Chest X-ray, PA view. Patient: 49 years old, sex F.
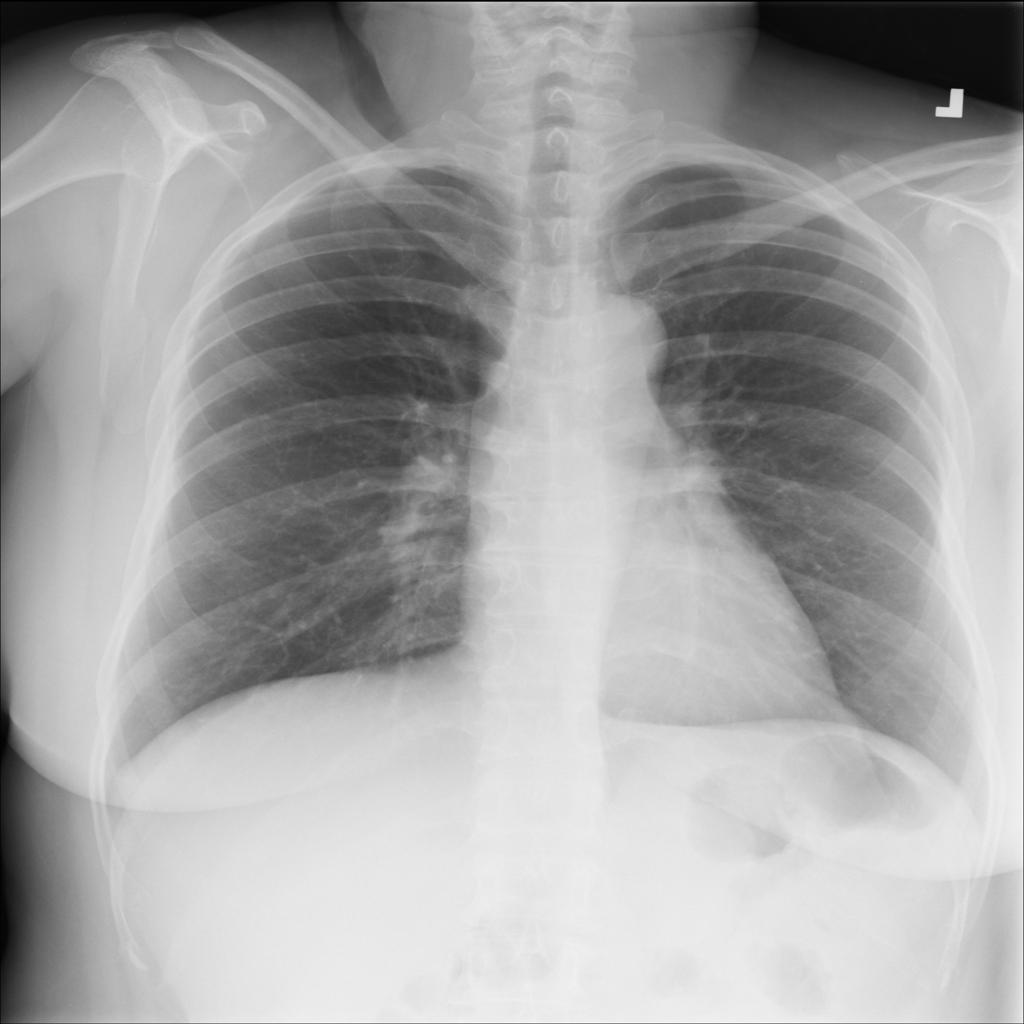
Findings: No Finding